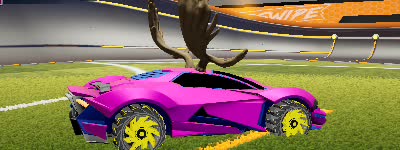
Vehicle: werewolf